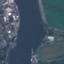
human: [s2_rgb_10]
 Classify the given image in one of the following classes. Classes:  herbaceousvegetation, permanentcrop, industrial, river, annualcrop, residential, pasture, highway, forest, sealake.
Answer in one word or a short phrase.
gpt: River